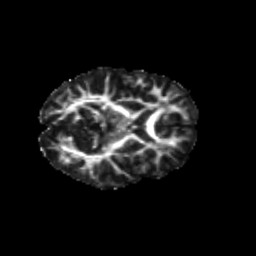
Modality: FA
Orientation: axial
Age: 12
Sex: female
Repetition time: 9.5 s
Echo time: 0.089 s